Question: In Lotus Notes there is a simple way to access the directory from where to select some persons /users from a 'names' field: ( this field is having 'Use Address dialog for choices' for 'Choices' )

I create a '<xe:namePicker>' to open the ( local ) 'names.nsf' from where I can select/add some users:
'''
<xe:namePicker id="namePicker1" for="djTextarea5">
<xe:this.dataProvider>
<xe:dominoNABNamePicker groups="false"
nameList="peopleByLastName" addressBookDb="names.nsf"
addressBookSel="db-name">
</xe:dominoNABNamePicker>
</xe:this.dataProvider>
</xe:namePicker>
'''
Is there any chance I can choose from this 'xe:namePicker' the above Lotus Notes places/directories as well in XPages?
Thanks for your time.
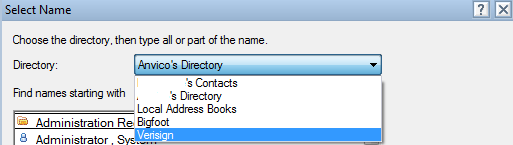
Answer: Use the 'xe:namePickerAggregator' to add your address books to a list shown as drop down list in name picker:

'''
<xe:namePicker id="namePicker1" for="djTextarea5">
<xe:this.dataProvider>
<xe:namePickerAggregator>
<xe:this.dataProviders>
<xe:dominoNABNamePicker groups="false"
nameList="peopleByLastName" addressBookDb="names.nsf"
addressBookSel="db-name">
</xe:dominoNABNamePicker>
<xe:dominoNABNamePicker groups="false"
nameList="peopleByLastName" addressBookDb="namesOther.nsf"
addressBookSel="db-name">
</xe:dominoNABNamePicker>
...
</xe:this.dataProviders>
</xe:namePickerAggregator>
</xe:this.dataProvider>
</xe:namePicker>
'''